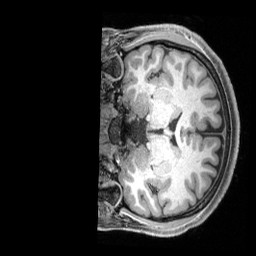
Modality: T1w
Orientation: coronal
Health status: healthy
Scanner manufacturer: siemens
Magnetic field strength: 3 T
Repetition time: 2.4 s
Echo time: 0.00201 s